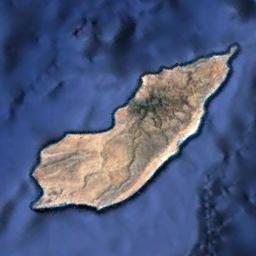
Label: island